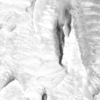
Label: not_dusty